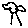
Label: tree